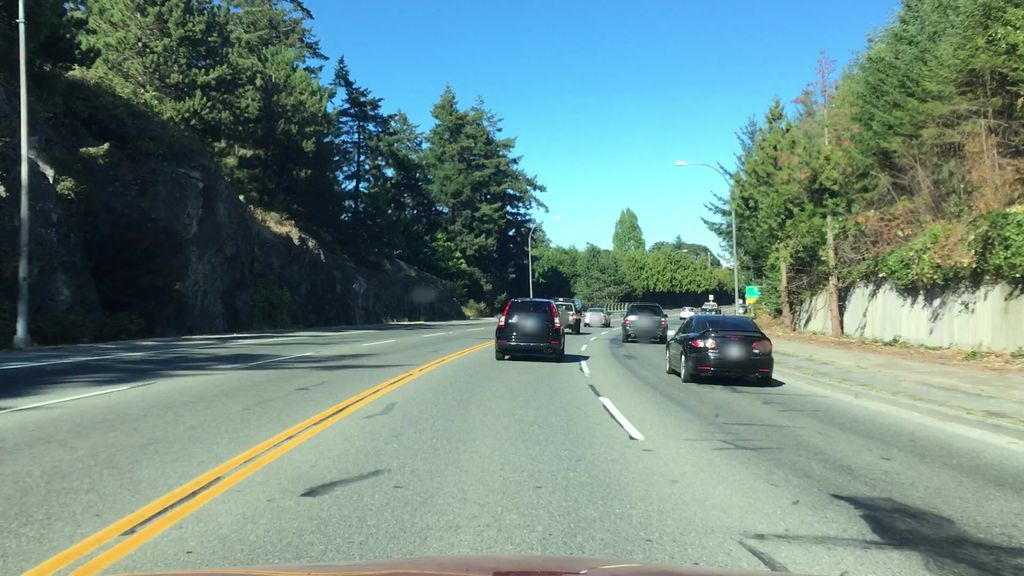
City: victoria